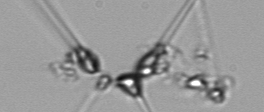
Label: Asterionellopsis_glacialis